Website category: auto
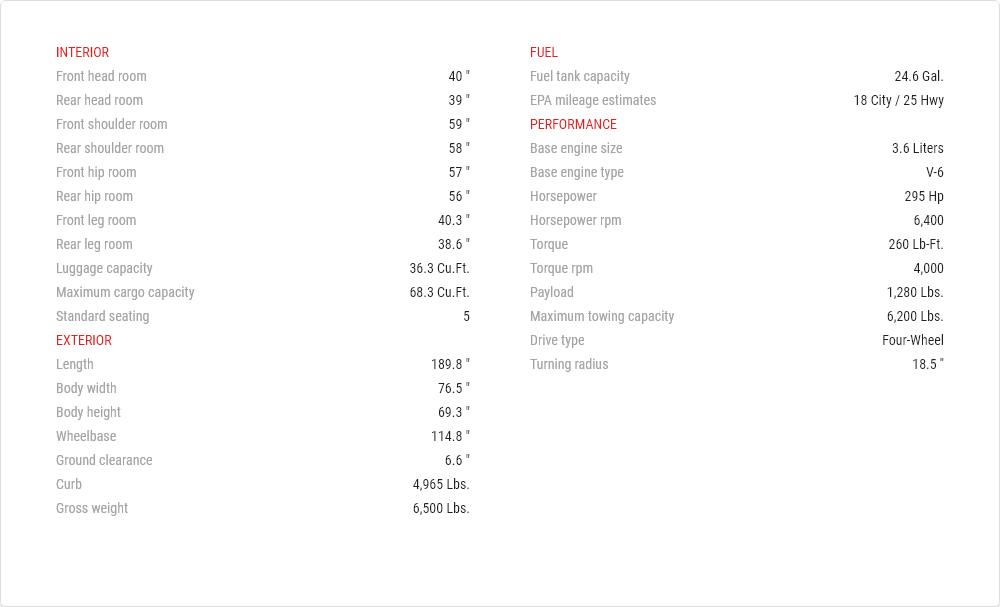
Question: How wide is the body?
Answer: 76.5 "

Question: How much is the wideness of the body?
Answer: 76.5 "

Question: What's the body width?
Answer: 76.5 "

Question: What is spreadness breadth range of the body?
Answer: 76.5 "

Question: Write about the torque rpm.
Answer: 4,000

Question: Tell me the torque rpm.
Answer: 4,000

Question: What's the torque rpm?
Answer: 4,000

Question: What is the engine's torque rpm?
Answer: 4,000

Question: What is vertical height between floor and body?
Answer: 6.6 "

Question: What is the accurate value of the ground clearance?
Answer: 6.6 "

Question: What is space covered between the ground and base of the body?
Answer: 6.6 "

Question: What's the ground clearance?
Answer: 6.6 "

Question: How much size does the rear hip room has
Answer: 56 "

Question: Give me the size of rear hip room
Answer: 56 "

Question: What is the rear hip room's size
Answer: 56 "

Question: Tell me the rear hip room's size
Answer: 56 "

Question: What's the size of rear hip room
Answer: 56 "

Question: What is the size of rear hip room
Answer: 56 "

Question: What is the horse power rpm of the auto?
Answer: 6,400

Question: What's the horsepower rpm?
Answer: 6,400

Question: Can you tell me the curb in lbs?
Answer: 4,965 lbs.

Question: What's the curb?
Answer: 4,965 lbs.

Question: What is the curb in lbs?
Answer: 4,965 lbs.

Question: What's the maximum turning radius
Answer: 18.5 ''

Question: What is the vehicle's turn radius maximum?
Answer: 18.5 ''

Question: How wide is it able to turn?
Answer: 18.5 ''

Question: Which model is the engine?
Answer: V-6

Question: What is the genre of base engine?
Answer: V-6

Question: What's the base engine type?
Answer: V-6

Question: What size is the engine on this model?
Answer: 3.6 liters

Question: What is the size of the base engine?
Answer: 3.6 liters

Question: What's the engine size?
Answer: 3.6 liters

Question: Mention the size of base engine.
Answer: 3.6 liters

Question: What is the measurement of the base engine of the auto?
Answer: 3.6 liters

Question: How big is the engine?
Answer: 3.6 liters

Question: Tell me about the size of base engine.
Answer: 3.6 liters

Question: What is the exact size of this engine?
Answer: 3.6 liters

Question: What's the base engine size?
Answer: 3.6 liters

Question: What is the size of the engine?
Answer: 3.6 liters

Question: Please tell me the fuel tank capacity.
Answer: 24.6 gal.

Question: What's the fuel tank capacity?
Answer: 24.6 gal.

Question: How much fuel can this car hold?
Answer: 24.6 gal.

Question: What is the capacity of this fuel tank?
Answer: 24.6 gal.

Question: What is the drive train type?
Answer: four-wheel

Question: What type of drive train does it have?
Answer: four-wheel

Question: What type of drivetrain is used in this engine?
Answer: four-wheel

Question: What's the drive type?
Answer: four-wheel

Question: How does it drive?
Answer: four-wheel

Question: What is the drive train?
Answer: four-wheel

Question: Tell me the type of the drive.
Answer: four-wheel

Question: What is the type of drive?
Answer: four-wheel

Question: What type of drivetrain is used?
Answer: four-wheel

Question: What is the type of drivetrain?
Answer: four-wheel

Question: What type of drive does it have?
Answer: four-wheel

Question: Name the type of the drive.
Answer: four-wheel

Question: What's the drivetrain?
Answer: four-wheel

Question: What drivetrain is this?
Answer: four-wheel

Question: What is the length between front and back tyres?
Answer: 114.8 "

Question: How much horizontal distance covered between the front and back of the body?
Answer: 114.8 "

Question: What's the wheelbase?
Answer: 114.8 "

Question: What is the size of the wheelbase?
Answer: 114.8 "

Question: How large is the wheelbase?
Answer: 114.8 "

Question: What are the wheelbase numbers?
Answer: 114.8 "

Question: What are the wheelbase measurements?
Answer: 114.8 "